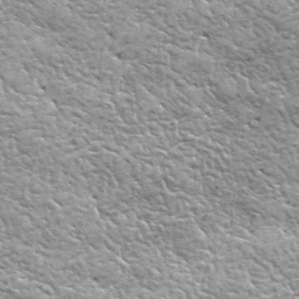
Label: frost